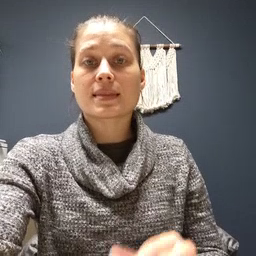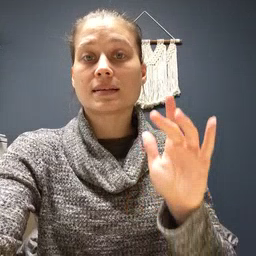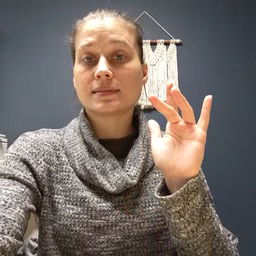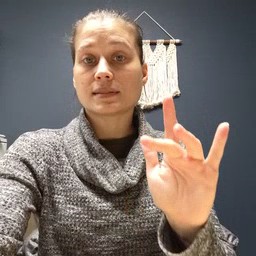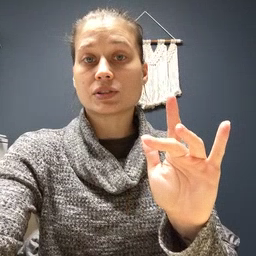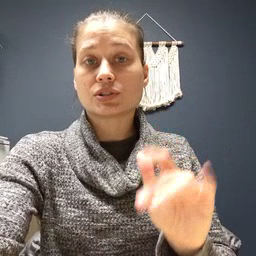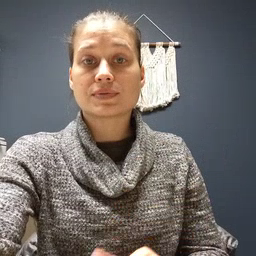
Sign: touch